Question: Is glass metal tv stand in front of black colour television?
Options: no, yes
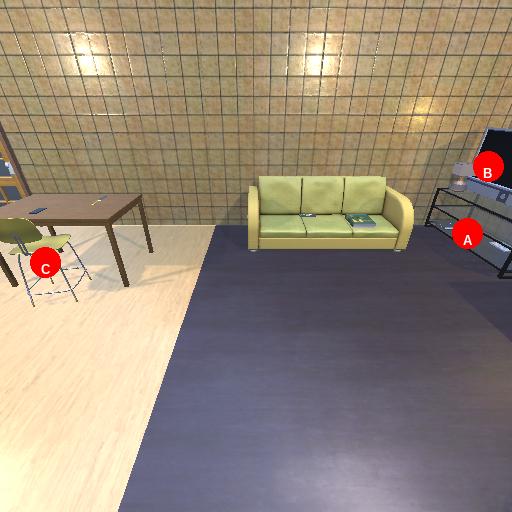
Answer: no